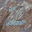
Label: 2